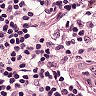
Metastatic tissue present: no